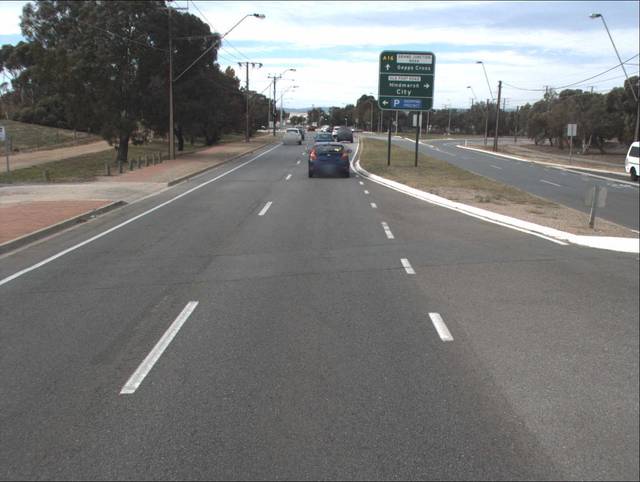
Region: Australia
Coordinates: -34.852, 138.5